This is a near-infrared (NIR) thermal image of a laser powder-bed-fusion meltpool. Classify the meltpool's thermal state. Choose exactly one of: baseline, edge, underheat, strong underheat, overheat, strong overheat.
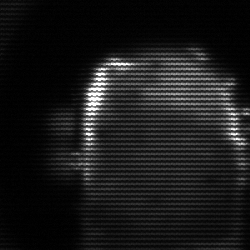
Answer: baseline